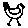
Label: bird